Field crop: maize
Growth stage: 2
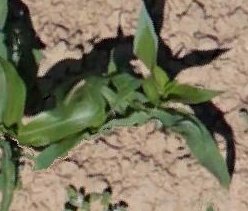
Species: maize